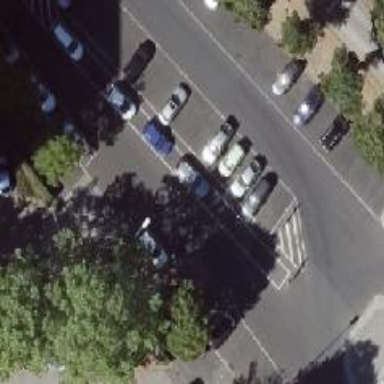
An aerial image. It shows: Asphalt parking lane.